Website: bh-photo
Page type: order-tracking
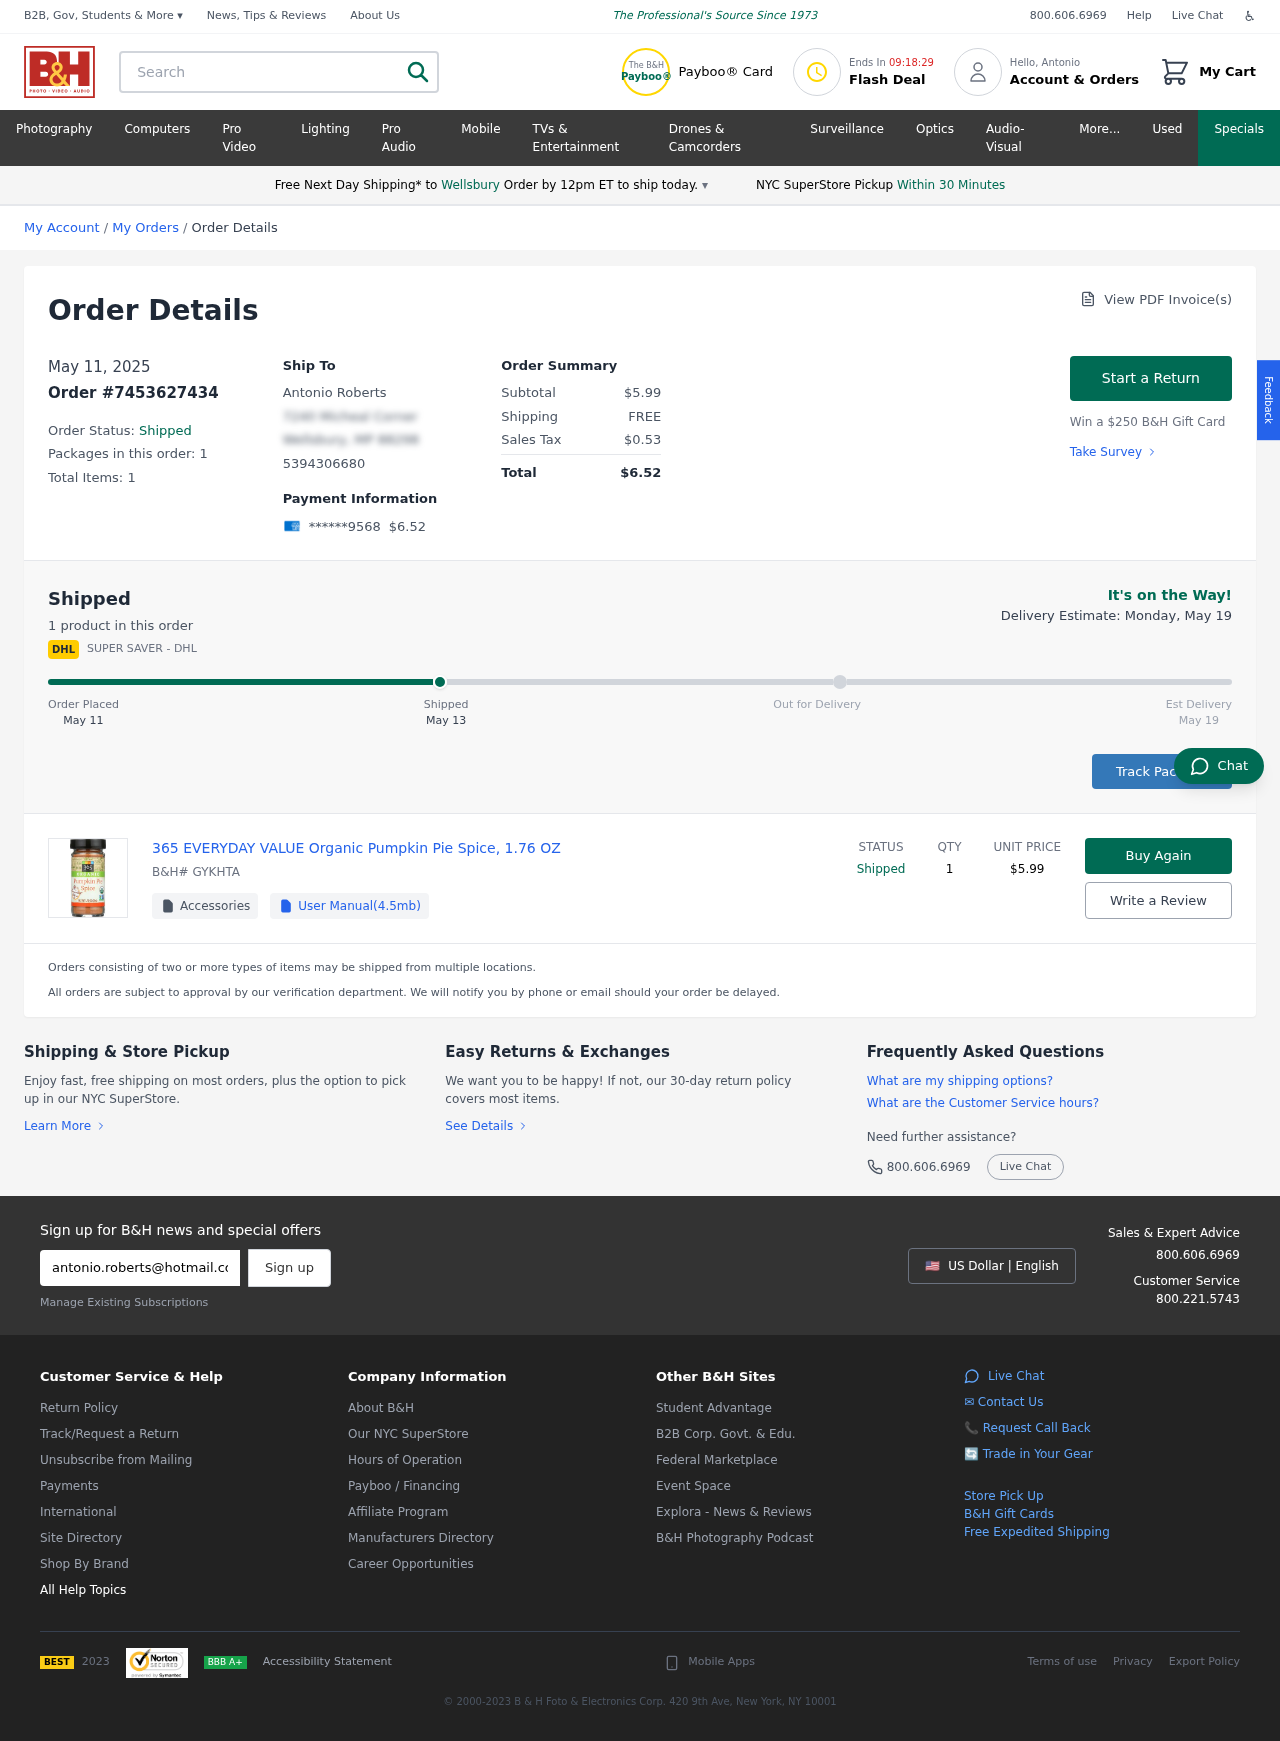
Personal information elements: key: PII_CARD_LAST4
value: ******9568
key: PII_CITY
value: Wellsbury
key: PII_EMAIL
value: antonio.roberts@hotmail.com
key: PII_FIRSTNAME
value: Antonio
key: PII_FULLNAME
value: Antonio Roberts
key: PII_PHONE
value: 5394306680
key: PII_STREET
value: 7240 Micheal Corner
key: PII_CITY_STATE_ZIP
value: Wellsbury, MP 88298
Product elements: key: PRODUCT1_NAME
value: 365 EVERYDAY VALUE Organic Pumpkin Pie Spice, 1.76 OZ
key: PRODUCT1_PRICE
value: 5.99
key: PRODUCT1_QUANTITY
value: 1
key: PRODUCT1_SKU
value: GYKHTA
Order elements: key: ORDER_DATE
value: May 11
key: ORDER_DATE
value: May 11, 2025
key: ORDER_ID
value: Order #7453627434
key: ORDER_NUM_PACKAGES
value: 1
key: ORDER_NUM_ITEMS
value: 1
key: ORDER_NUM_ITEMS
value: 1 product
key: ORDER_TOTAL
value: $6.52
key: ORDER_SUBTOTAL
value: $5.99
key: ORDER_SHIPPING_COST
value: FREE
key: ORDER_TAX
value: $0.53
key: ORDER_DELIVERY_DATE
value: May 19
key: ORDER_DELIVERY_DATE
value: Delivery Estimate: Monday, May 19
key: ORDER_SHIPPING_DATE
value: May 13
Search elements: key: HEADER_SEARCH
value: Search